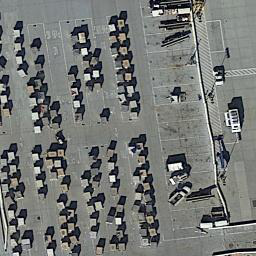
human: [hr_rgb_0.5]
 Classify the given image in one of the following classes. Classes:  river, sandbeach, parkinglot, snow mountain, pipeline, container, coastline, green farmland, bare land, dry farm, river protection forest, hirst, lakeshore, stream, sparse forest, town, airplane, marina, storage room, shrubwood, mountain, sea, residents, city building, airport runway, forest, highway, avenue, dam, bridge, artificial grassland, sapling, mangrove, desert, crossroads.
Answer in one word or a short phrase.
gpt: parkinglot